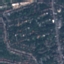
Land use / land cover class: Residential